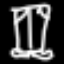
Label: pants